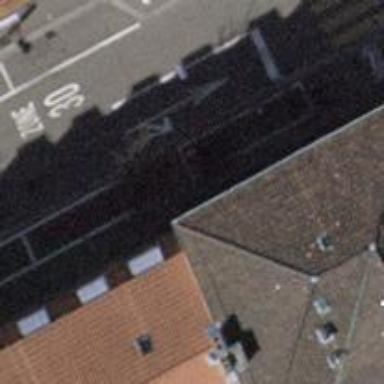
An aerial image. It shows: Bicycle parking area with stands available.